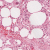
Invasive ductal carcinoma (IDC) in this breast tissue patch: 0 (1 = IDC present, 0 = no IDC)